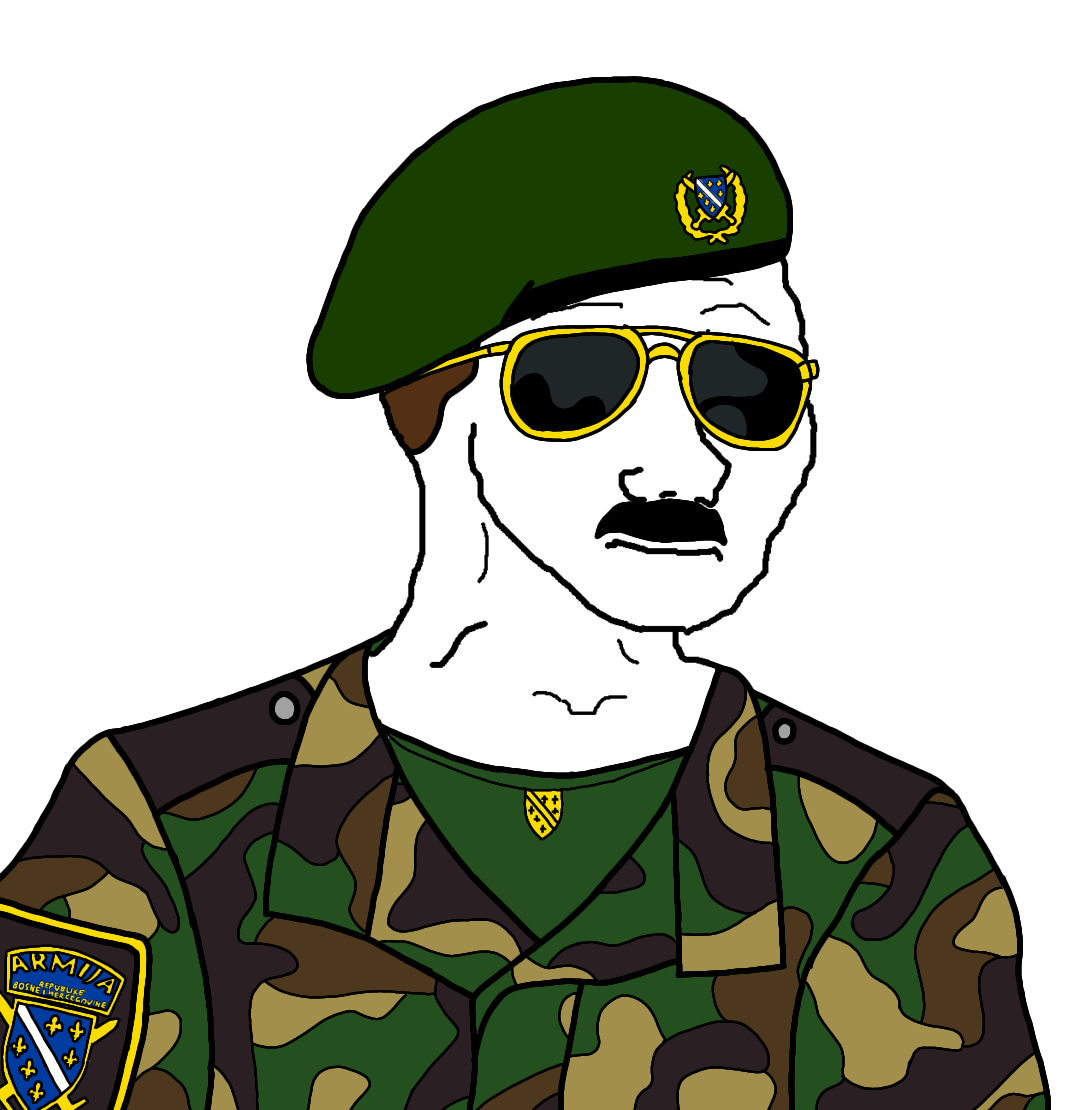
Label: 5_unsorted